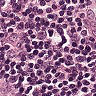
Metastatic tissue present: no